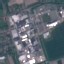
Label: Industrial